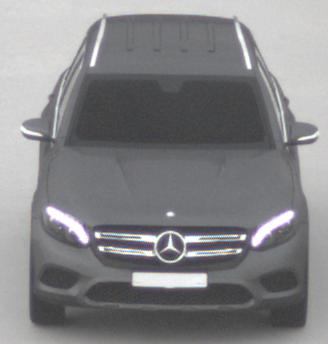
Make: Mercedes-Benz
Model: GLC 250
Detailed model: GLC (253)
Model produced from: 2015/09
Model produced until: 2018/05
Doors: 5
Color: gray
Road condition: dry road
Daytime: morning or afternoon
Contrast: low contrast